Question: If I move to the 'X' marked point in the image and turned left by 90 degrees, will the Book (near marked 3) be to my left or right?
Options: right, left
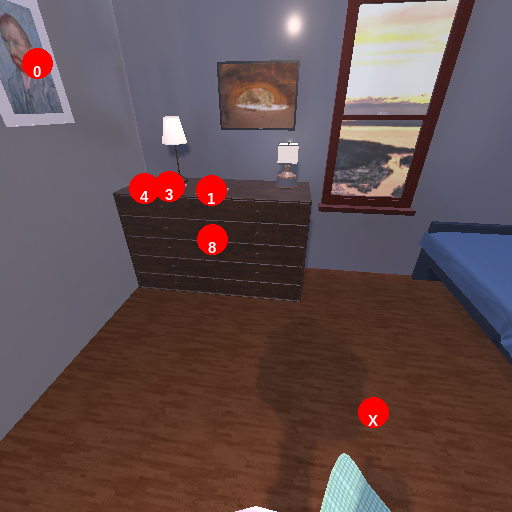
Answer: right